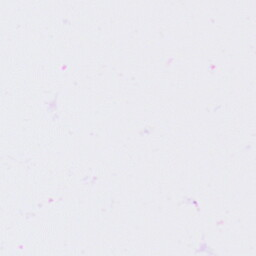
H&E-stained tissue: Lung